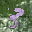
Label: 3